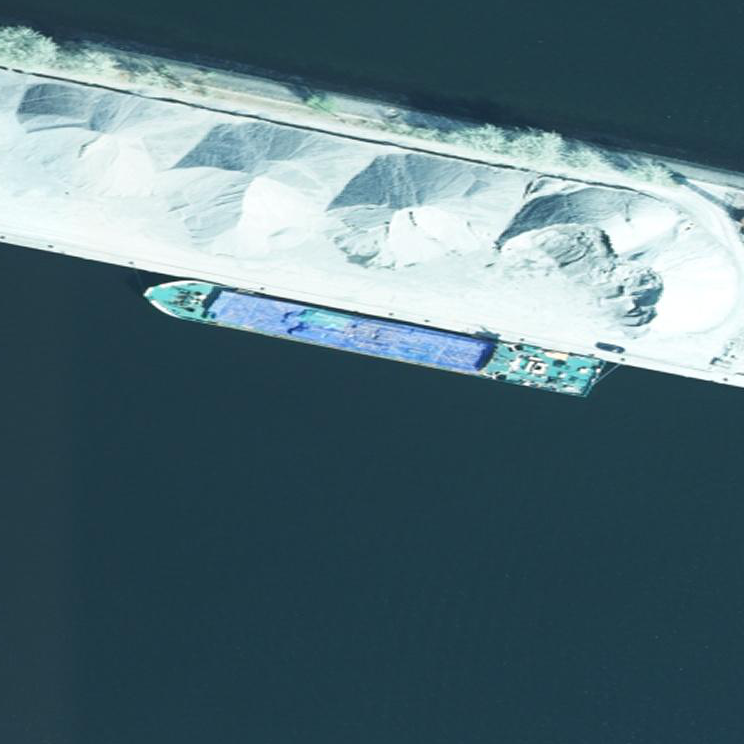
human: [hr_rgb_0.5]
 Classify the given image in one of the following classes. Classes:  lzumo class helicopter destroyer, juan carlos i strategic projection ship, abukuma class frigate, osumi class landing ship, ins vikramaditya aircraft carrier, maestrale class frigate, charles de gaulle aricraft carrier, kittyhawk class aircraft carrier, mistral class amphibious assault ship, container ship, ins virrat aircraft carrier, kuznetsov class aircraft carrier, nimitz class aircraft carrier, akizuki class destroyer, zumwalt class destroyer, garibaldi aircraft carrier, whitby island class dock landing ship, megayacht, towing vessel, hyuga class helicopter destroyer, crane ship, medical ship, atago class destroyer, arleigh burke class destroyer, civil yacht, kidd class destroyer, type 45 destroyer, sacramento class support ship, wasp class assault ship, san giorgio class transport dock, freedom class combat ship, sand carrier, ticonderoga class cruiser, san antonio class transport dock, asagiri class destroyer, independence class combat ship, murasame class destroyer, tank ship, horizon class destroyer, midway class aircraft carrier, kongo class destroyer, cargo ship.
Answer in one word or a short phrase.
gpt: Sand carrier